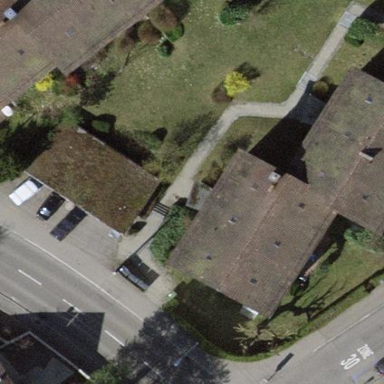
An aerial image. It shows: Building with pitched roof.